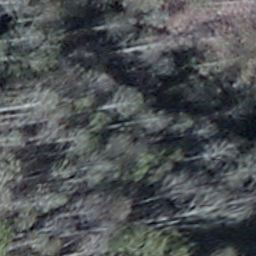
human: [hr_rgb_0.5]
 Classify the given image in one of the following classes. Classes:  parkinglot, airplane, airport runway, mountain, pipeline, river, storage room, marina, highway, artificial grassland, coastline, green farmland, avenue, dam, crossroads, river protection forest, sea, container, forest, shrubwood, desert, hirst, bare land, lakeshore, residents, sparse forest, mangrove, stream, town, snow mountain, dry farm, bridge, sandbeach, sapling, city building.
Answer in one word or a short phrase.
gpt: shrubwood